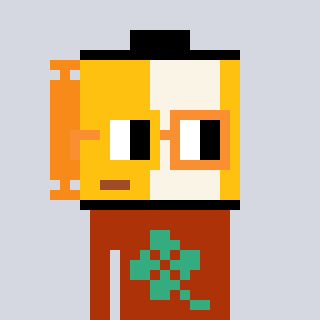
a pixel art character with square yellow and orange glasses, a film roll-shaped head and a hotbrown-colored body on a cool background